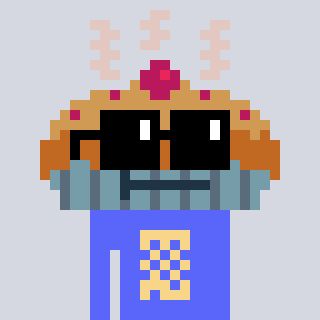
a pixel art character with square black sunglasses, a pie-shaped head and a purple-colored body on a cool background